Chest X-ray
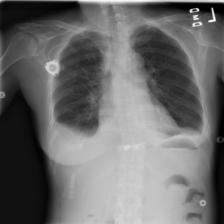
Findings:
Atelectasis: negative
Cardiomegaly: negative
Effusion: positive
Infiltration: negative
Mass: negative
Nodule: negative
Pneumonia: negative
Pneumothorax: negative
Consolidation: negative
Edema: negative
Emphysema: negative
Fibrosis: negative
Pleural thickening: negative
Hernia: negative